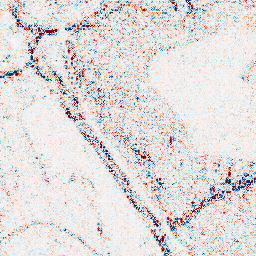
Category: wavelet
Decomposition family: wavelet_reverse_biorthogonal
Decomposition parameters: wavelet: rbio3.5
level: 1
Upsampling method: quadratic
Upsampling parameters: scale: 4
Upsampling scale: 4